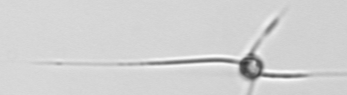
Label: Chaetoceros_danicus